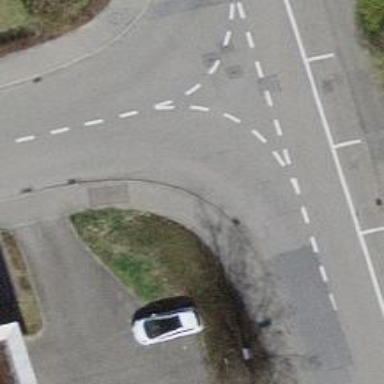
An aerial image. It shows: Kerb barrier.